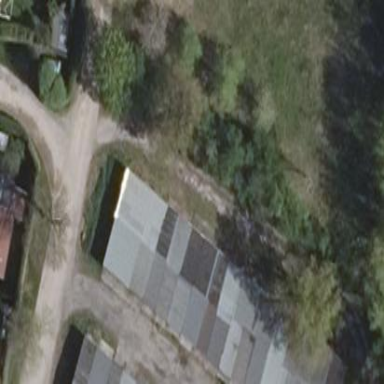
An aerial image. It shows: Flat roofed garages.